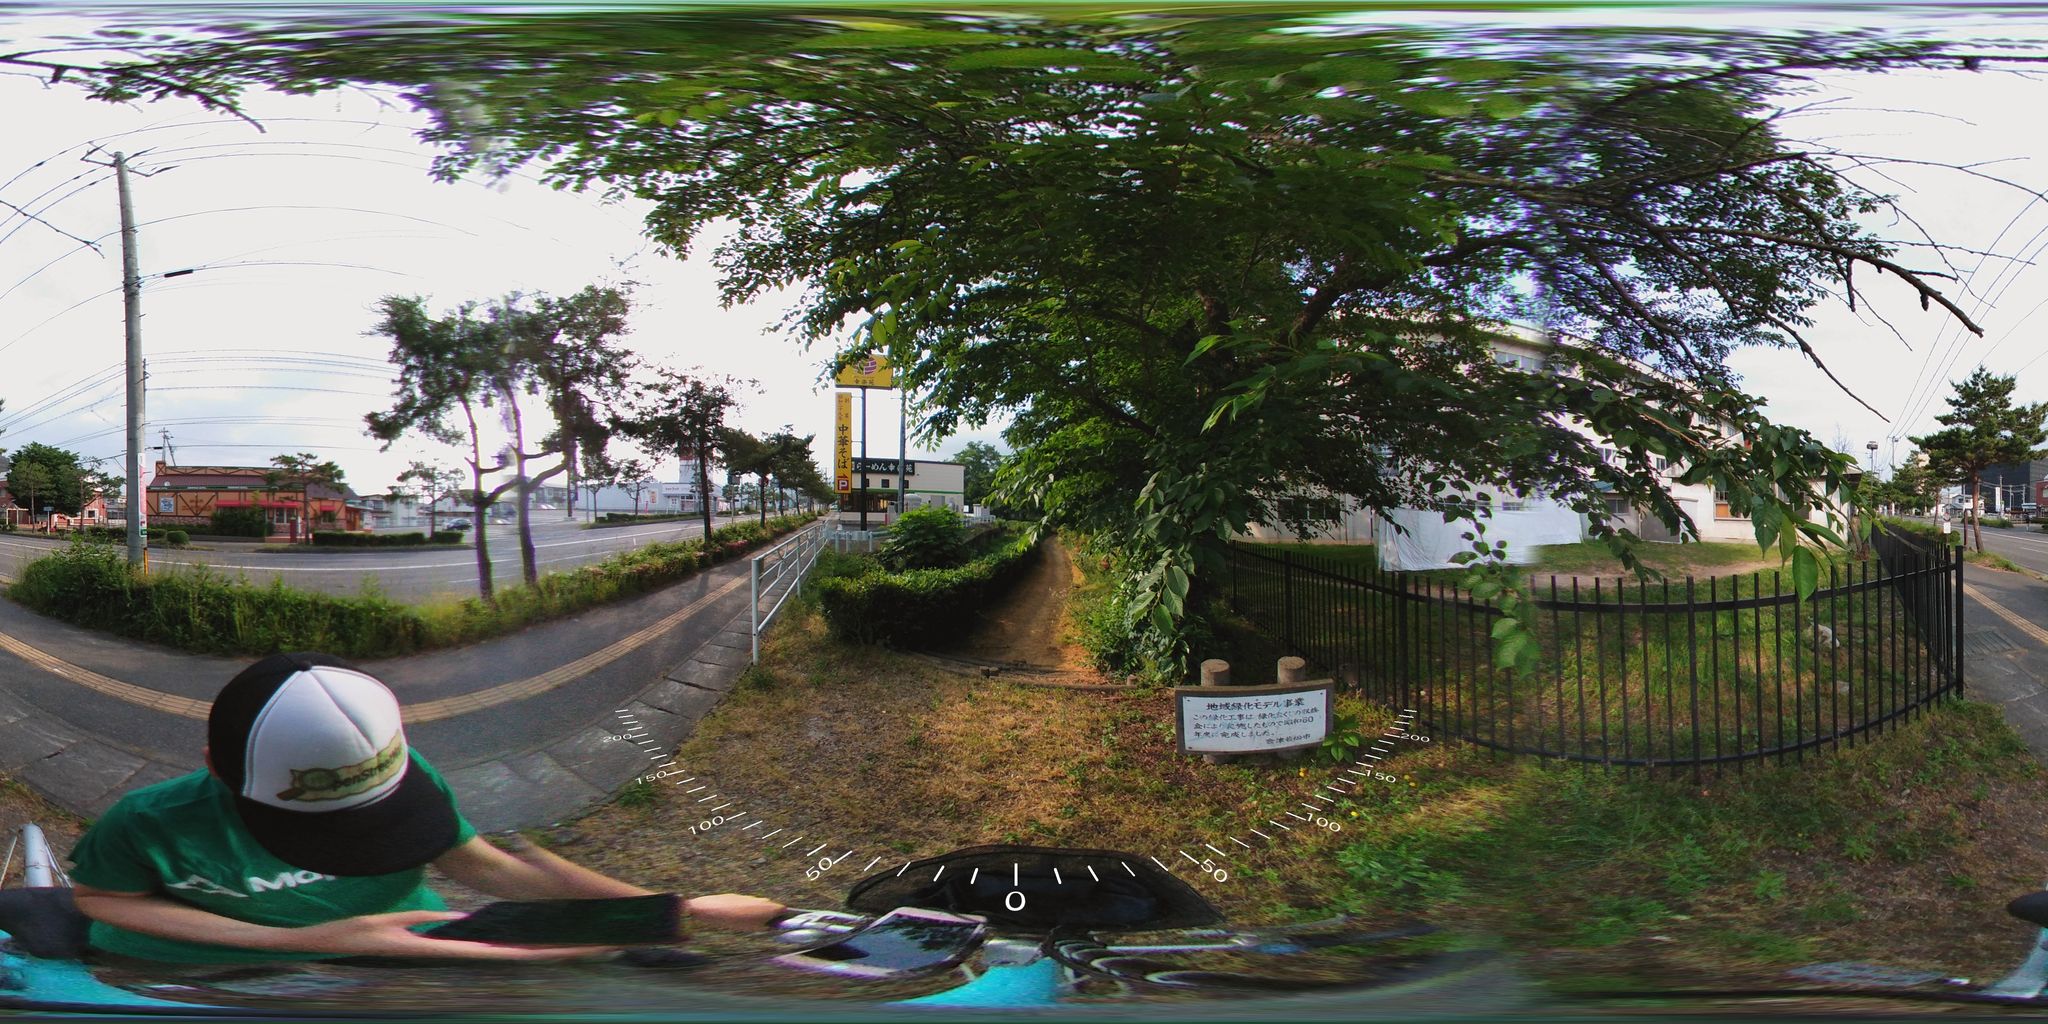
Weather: clear
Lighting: day
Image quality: slightly poor
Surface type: cycling surface
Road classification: steps, path
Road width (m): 3
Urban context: urban centre
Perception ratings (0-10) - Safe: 0.56, Lively: 3.12, Beautiful: 4.06, Boring: 1.63, Depressing: 1.61, Wealthy: 3.08